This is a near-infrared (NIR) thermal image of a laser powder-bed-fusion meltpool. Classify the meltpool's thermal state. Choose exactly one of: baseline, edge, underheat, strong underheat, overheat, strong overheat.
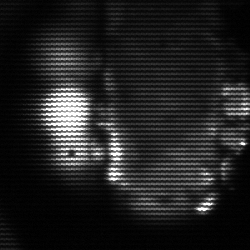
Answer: strong underheat